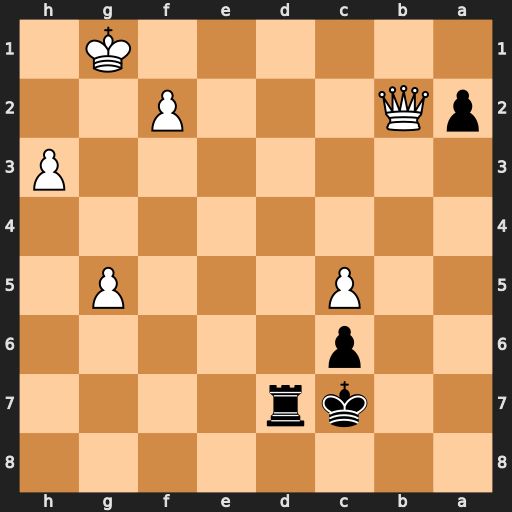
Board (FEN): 8/2kr4/2p5/2P3P1/8/7P/pQ3P2/6K1
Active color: b
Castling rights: -
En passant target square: -
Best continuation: Rd1+ Kg2 a1=Q